Question: Good day all, I hope everybody is well.
I am having some troubles executing Foundation 5 Tabs to my site.
I came cross this: <URL> and found similar output, just that mine are not working.
It seems that something blocked my script. I tried to moved it to my header.php, different parts of footer.php, and single.php, but no luck.
Images of output can be seen at the bottom.
Hope someone can help me out with this.
'''
<?php /* single.php */ ?>
<?php get_header(); ?>
<body>
<section class="common-title-wrap">
<div class="row"><h2><?php single_post_title(); ?></h2></div>
</section>
<section class="common-section">
<div class="single-column">
<div class="side-nav">
<?php
$options = array(
'sort_column' => 'menu_order',
'menu' => 'Equipment Menu',
'container' => false
);
wp_nav_menu($options); ?>
</div>
<div class="tab-column">
<ul class="tabs" data-tab role="tablist">
<li class="tab-title active" role="presentation"><a href="#panel2-1" role="tab" tabindex="0" aria-selected="true" aria-controls="panel2-1">Equipment</a></li>
<li class="tab-title" role="presentation"><a href="#panel2-2" role="tab" tabindex="0" aria-selected="false" aria-controls="panel2-2">Equipment Rental</a></li>
<li class="tab-title" role="presentation"><a href="#panel2-3" role="tab" tabindex="0" aria-selected="false" aria-controls="panel2-3">Equipment Purchase</a></li>
<li class="tab-title" role="presentation"><a href="#panel2-4" role="tab" tabindex="0" aria-selected="false" aria-controls="panel2-4">Video<a></li>
</ul>
<div class="tabs-content">
<section role="tabpanel" aria-hidden="false" class="content active" id="panel2-1">
<p><?php echo the_field('equipment'); ?></p>
</section>
<section role="tabpanel" aria-hidden="true" class="content" id="panel2-2">
<p><?php echo the_field('equipment_rental'); ?></p>
</section>
<section role="tabpanel" aria-hidden="true" class="content" id="panel2-3">
<p><?php echo the_field('equipment_purchase'); ?></p>
</section>
<section role="tabpanel" aria-hidden="true" class="content" id="panel2-4">
<p><?php echo the_field('equipment_video'); ?></p>
</section>
</div>
</div>
</div>
</section>
<?php get_footer(); ?>
'''
'''
<?php /* Template Name: Footer */ ?>
<footer>
<div class="site-footer">
<div class="copyright">
<p>Copyright ©️. All Rights Reserved.</p>
</div>
</div>
</footer>
<?php wp_footer();?>
<script src="/js/vendor/jquery.js"></script>
<script src="/js/foundation.min.js"></script>
<script src="/js/foundation/foundation.tab.js"></script>
<script>
$(function() {
$( "#tabs" ).tabs();
});
</script>
<script>
$(document).foundation();
</script>
</body>
</html>
'''

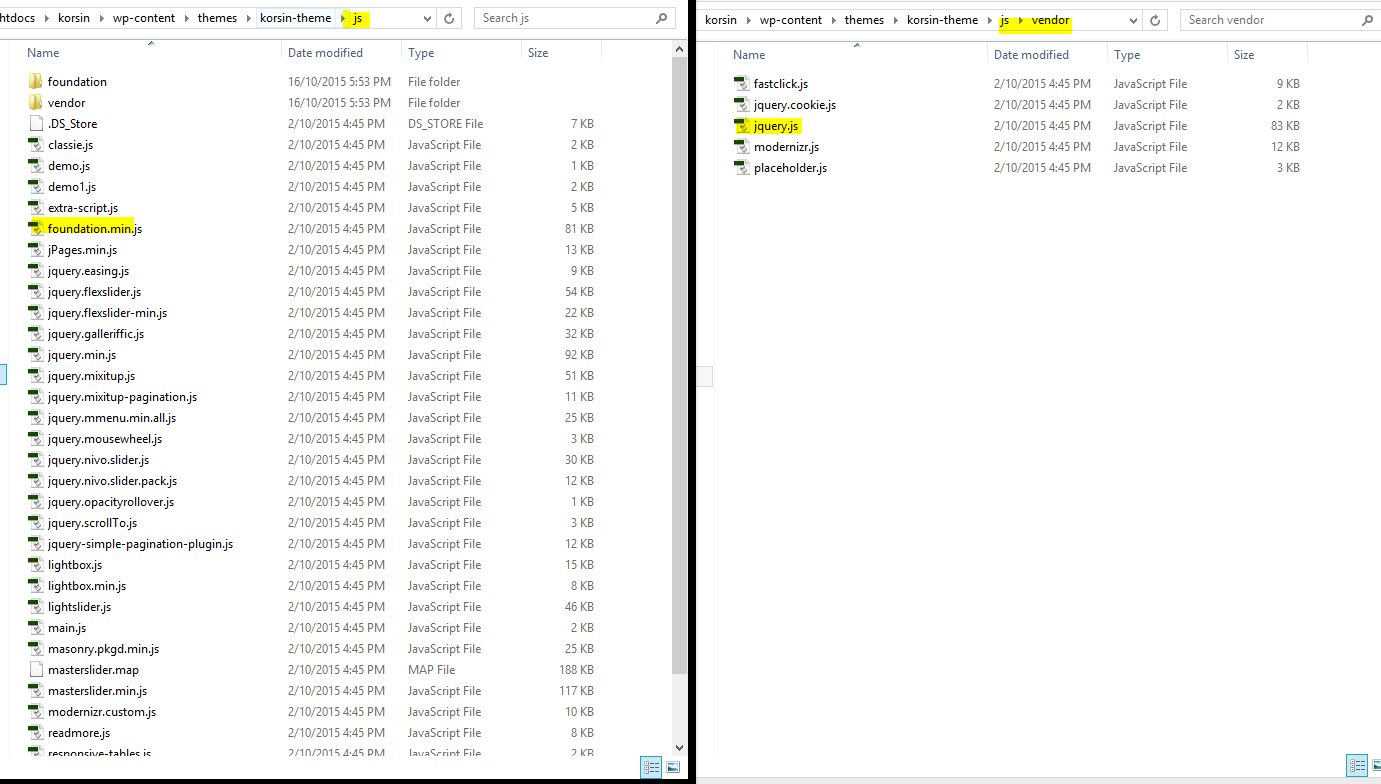
Answer: Your script locations aren't pointing correctly. When you run scripts using that format "/js/something.js", you're telling the server to go to the root folder, find the 'js' folder and then run the file you've specified. With your WordPress install, this is in domain.com/js/something.js, in wordpress.com/wp-content/themes/theme-name/js/something.js where everything is referenced through.
You need to do 1 of 3 things:
1. Move your JS files to the actual root of the domain in a folder called 'JS'. I don't really recommend this solution as you're then separating your JS from your theme and adding files to the root, but this would fix your problem easily.
2. Use the built-in WP functions like get_template_directory(), get_stylesheet_directory(), and other similar functions. With these, you can make your paths look like <script src="<?php get_theme_directory(); ?>/js/vendor/jquery.js"></script> and it'll point to the right spot. Look at the WP documentation and find the one appropriate for your situation.
3. Use the wp_enqueue_scripts() functions and features to load your scripts. This is the best way to do this and is the way you should be handling this. The benefit of this method is that WP will watch for scripts so none of them load multiple times (unnecessarily) and it'll ensure that dependencies for scripts are met (foundation.js loads after jquery.js and any plugin JS, etc.). This is the most difficult method, but it's not really that hard and you really have to know how to do this if you're going to be developing WP themes.
Good luck!